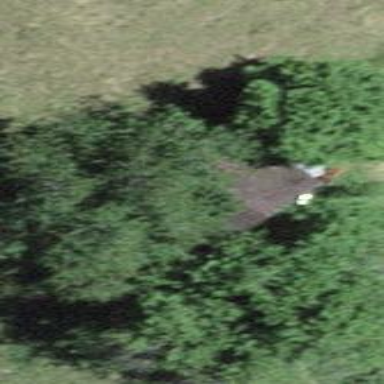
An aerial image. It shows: Barn.